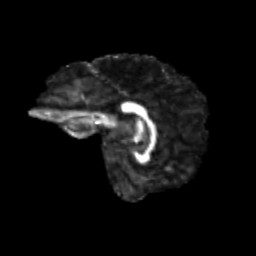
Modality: FA
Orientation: sagittal
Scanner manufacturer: siemens
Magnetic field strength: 3 T
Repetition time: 9.2 s
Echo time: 0.084 s